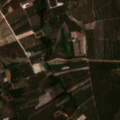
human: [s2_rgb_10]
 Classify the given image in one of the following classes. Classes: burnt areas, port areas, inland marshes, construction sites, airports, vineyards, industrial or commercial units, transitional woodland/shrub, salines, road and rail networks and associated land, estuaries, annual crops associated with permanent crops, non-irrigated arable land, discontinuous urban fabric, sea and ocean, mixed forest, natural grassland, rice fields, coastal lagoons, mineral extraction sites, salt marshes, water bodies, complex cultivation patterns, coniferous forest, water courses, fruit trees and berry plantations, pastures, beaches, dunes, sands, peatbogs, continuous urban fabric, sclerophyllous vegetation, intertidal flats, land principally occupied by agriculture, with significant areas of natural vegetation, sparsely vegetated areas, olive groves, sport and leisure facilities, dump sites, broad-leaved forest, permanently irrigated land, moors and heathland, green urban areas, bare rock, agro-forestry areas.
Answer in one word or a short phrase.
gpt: coniferous forest, mixed forest, transitional woodland/shrub